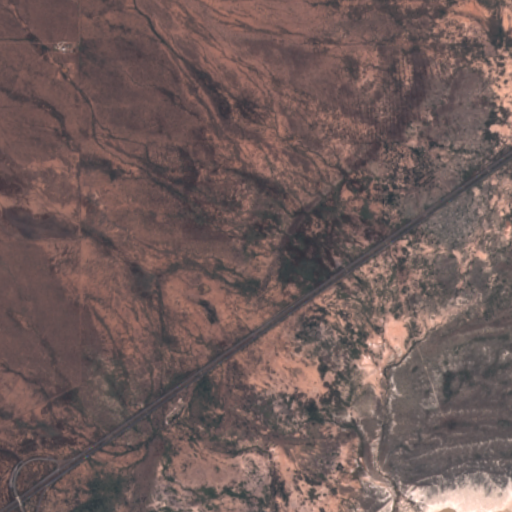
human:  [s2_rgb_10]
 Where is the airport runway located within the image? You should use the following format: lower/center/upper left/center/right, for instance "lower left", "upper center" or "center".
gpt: The airport runway is located in the upper left of the image.
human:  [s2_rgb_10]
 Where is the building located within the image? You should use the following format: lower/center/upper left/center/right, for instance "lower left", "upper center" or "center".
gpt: The building is located in the upper left of the image.
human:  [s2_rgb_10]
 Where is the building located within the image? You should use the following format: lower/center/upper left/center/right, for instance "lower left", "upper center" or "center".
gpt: The building is located in the upper left of the image.
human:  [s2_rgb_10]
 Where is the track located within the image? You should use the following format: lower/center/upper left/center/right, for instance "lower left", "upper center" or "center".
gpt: There is no track in the image.